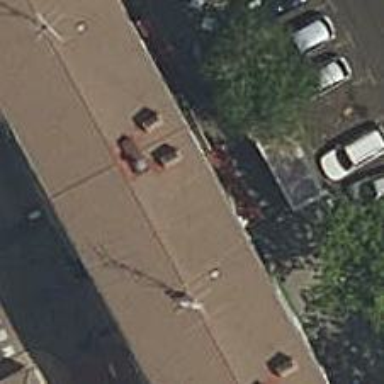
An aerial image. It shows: Restaurant.